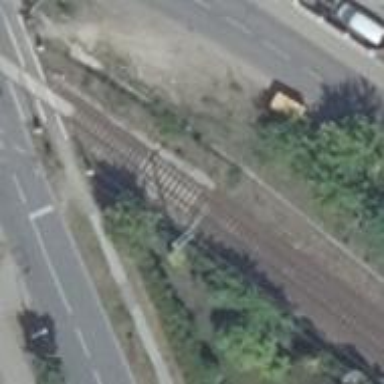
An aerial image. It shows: Railway signal.